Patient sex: M
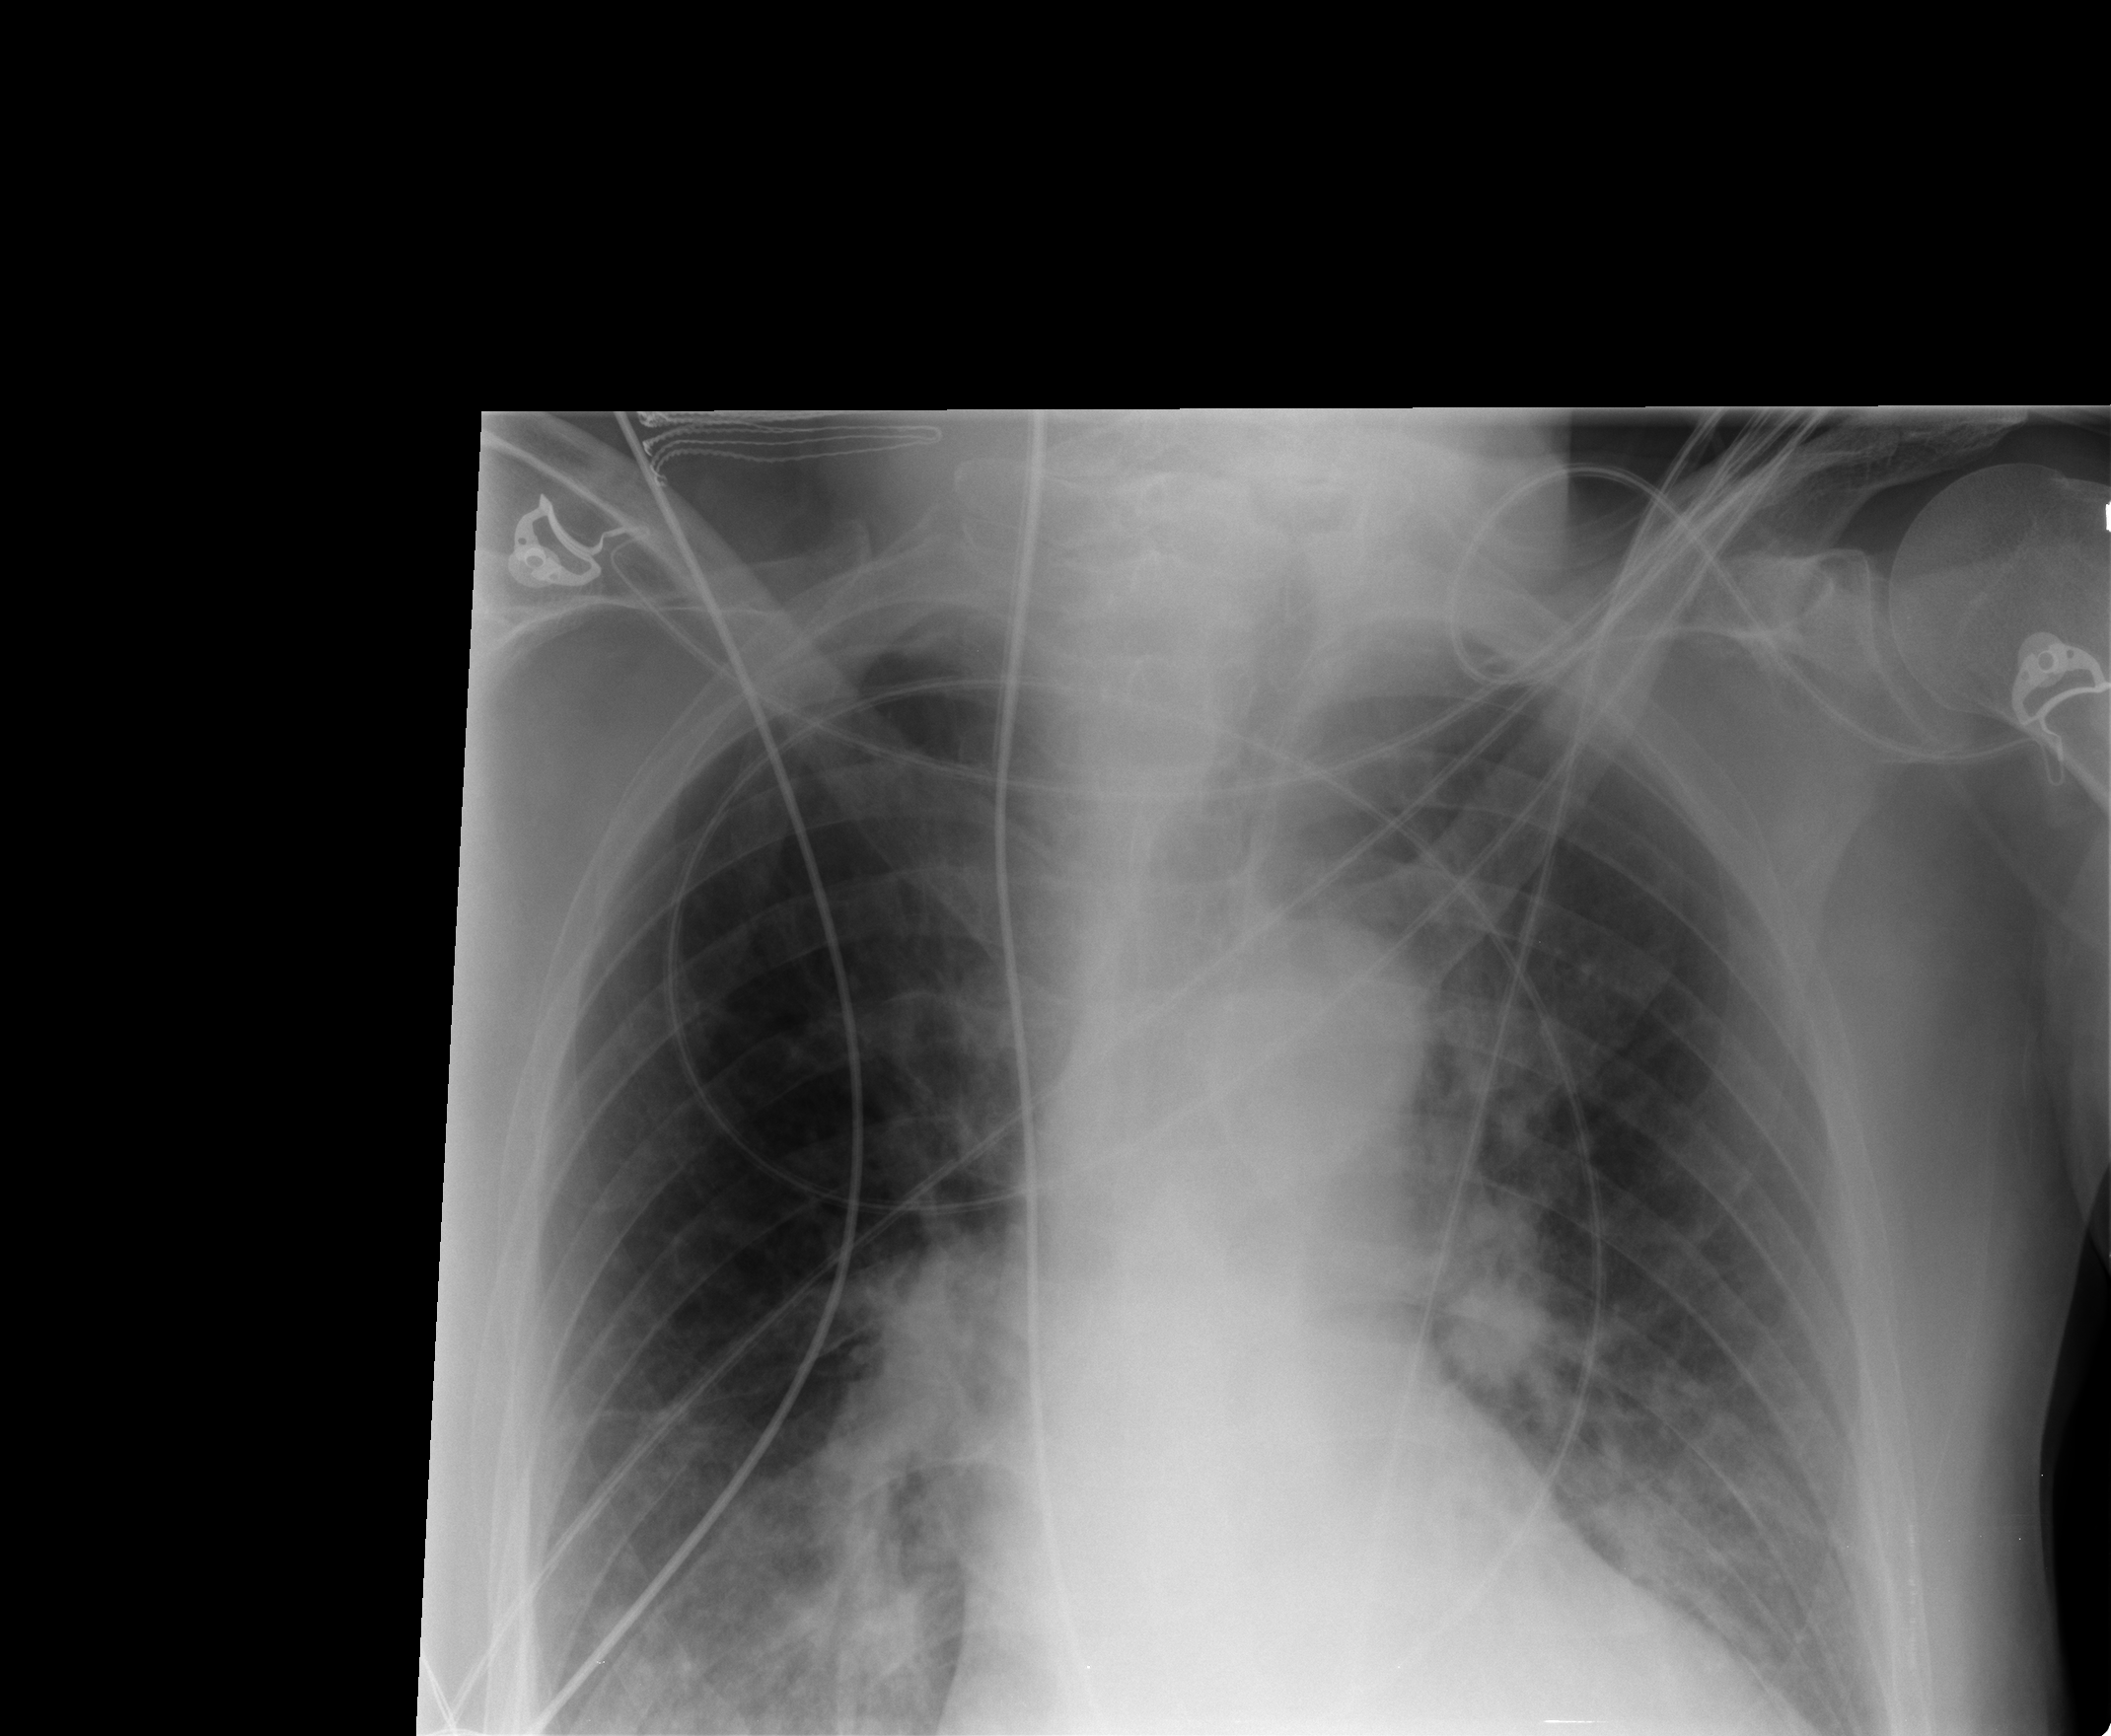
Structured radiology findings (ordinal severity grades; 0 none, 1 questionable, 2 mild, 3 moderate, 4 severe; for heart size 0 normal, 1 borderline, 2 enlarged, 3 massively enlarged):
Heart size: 2
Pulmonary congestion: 0
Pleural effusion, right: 0
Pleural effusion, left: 1
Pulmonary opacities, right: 1
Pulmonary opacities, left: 1
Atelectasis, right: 2
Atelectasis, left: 2